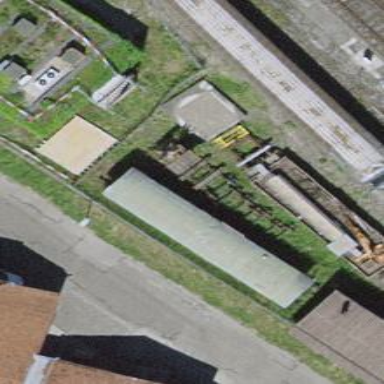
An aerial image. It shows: Preserved railway yard.